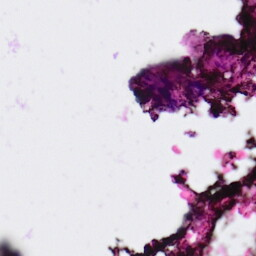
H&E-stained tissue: Ovarian